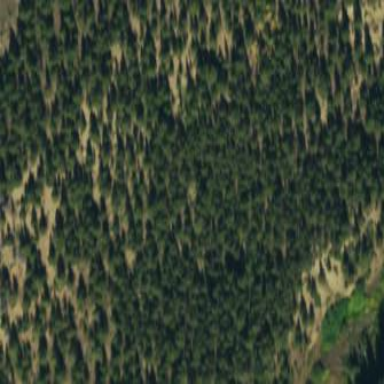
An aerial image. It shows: Evergreen needle-leaved woodland.